Question: I have a grid (ExtJS 4.2.1) with dynamic columns from server. This is working pretty well.

This is my code for reconfiguring the grid after I get my JSON fields, columns and store data from server:
'''
var me = this,
grid = me.getVacationView().down('[xtype=vacation.monthgrid]'),
gridStore = grid.getStore();
App.util.Ajax.request({
url: '/api/holiday/GetHolidayData',
method: 'GET',
success: function(response, opts) {
var obj = Ext.decode(response.responseText);
if (obj.success) {
gridStore.model.setFields(obj.data.metaData.fields);
grid.reconfigure(gridStore, obj.data.metaData.columns);
gridStore.loadRawData(obj.data.storeData, false);
}
}
});
'''
In my server, I have for the column property:
'''
newColumn.renderer = "myRender";
'''
So that value is also in my JSON, but now I dont know where do I have to place "'myRender'" function so when I call:
'''
grid.reconfigure(gridStore, obj.data.metaData.columns);
'''
My columns get rendered correctly. (I need to fill the background of the cells depending on its value).
Any clue? Appreciate it.
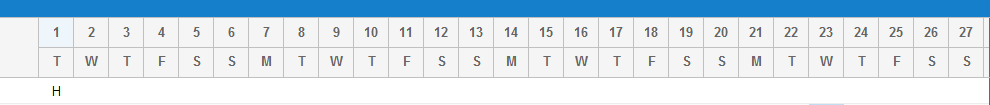
Answer: String named renderer has to be part of Ext.util.Format. So you need:
'''
Ext.define('App.util.Format', {
override : 'Ext.util.Format',
myRender : function() {}
});
'''
If you can't override util.Format, as an alternative could be eval on "renderer" column before reconfigure.
How to write renderer to change cell value, is explained here: <URL>